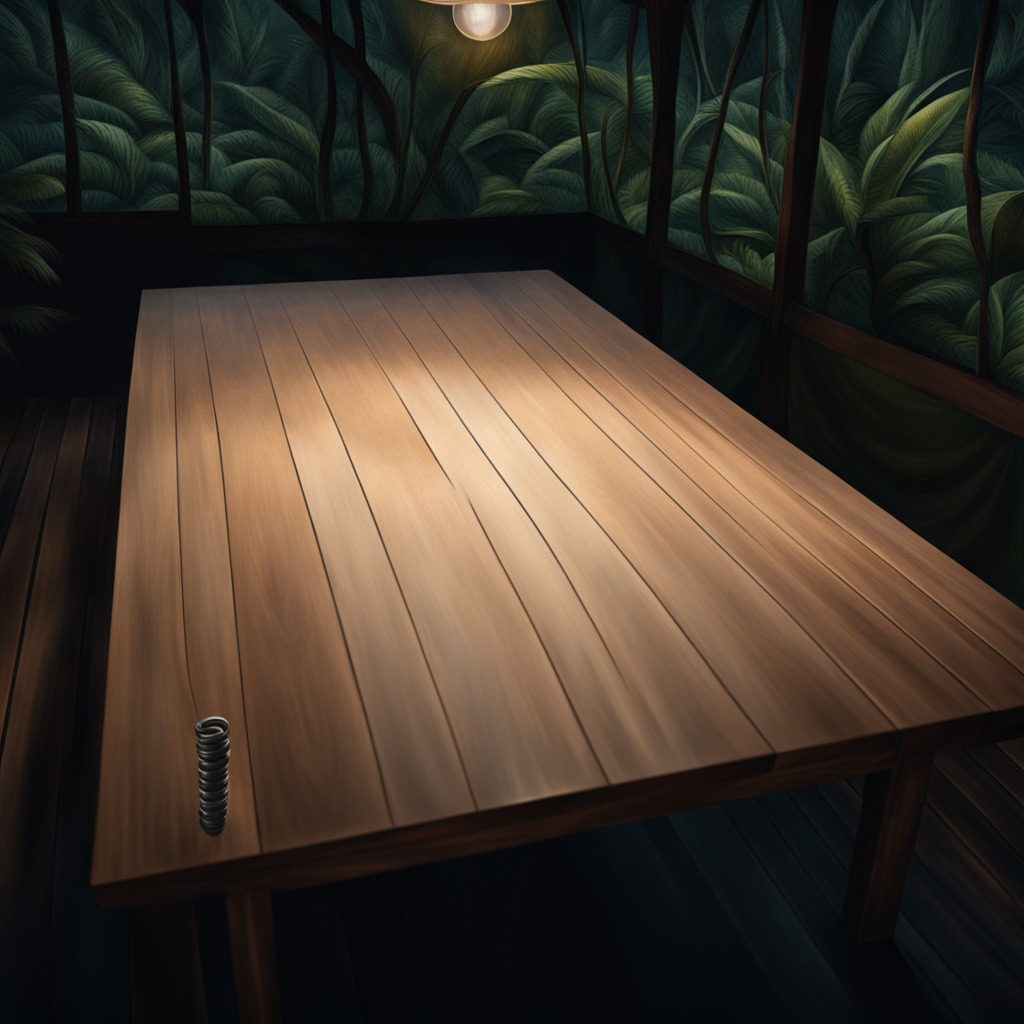
A coiled metal spring lies on a wooden table inside a jungle field workshop tent at night.